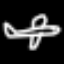
Label: airplane